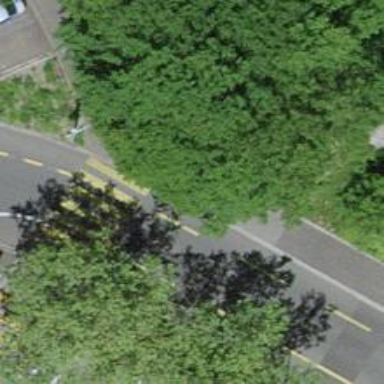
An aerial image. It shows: Paved footway.